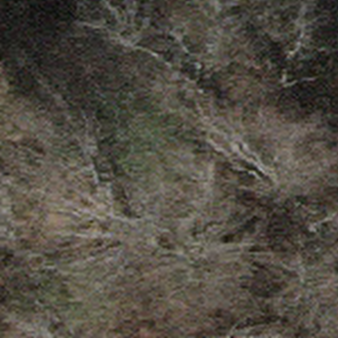
Label: other